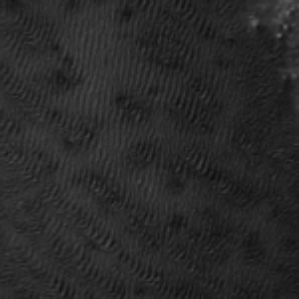
Label: frost